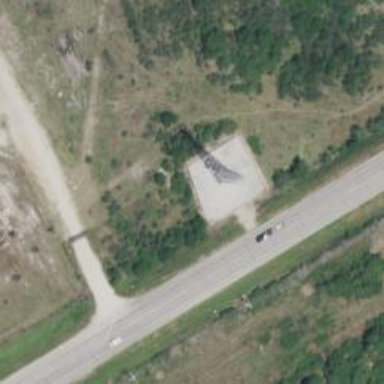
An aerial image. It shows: Communications tower.